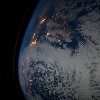
Label: cloud